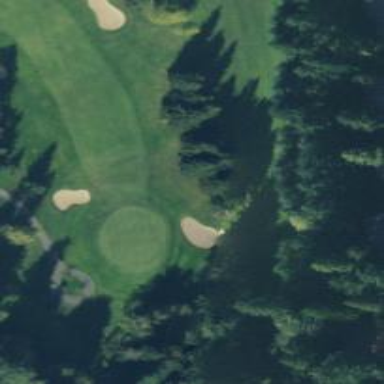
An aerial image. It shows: Golf hole.